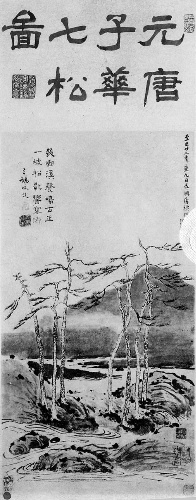
Artist: Unidentified artist
Object type: Hanging scroll
Classification: Paintings
Medium: Hanging scroll; color on paper
Culture: China
Period: Ming (1368–1644) or Qing (1644–1911) dynasty
Dimensions: 23 1/8 x 12 in. (58.7 x 30.5 cm)
Department: Asian Art
Credit line: Rogers Fund, 1918
Accession year: 1918
Repository: Metropolitan Museum of Art, New York, NY
Tags: Landscapes|Trees